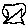
Label: tree